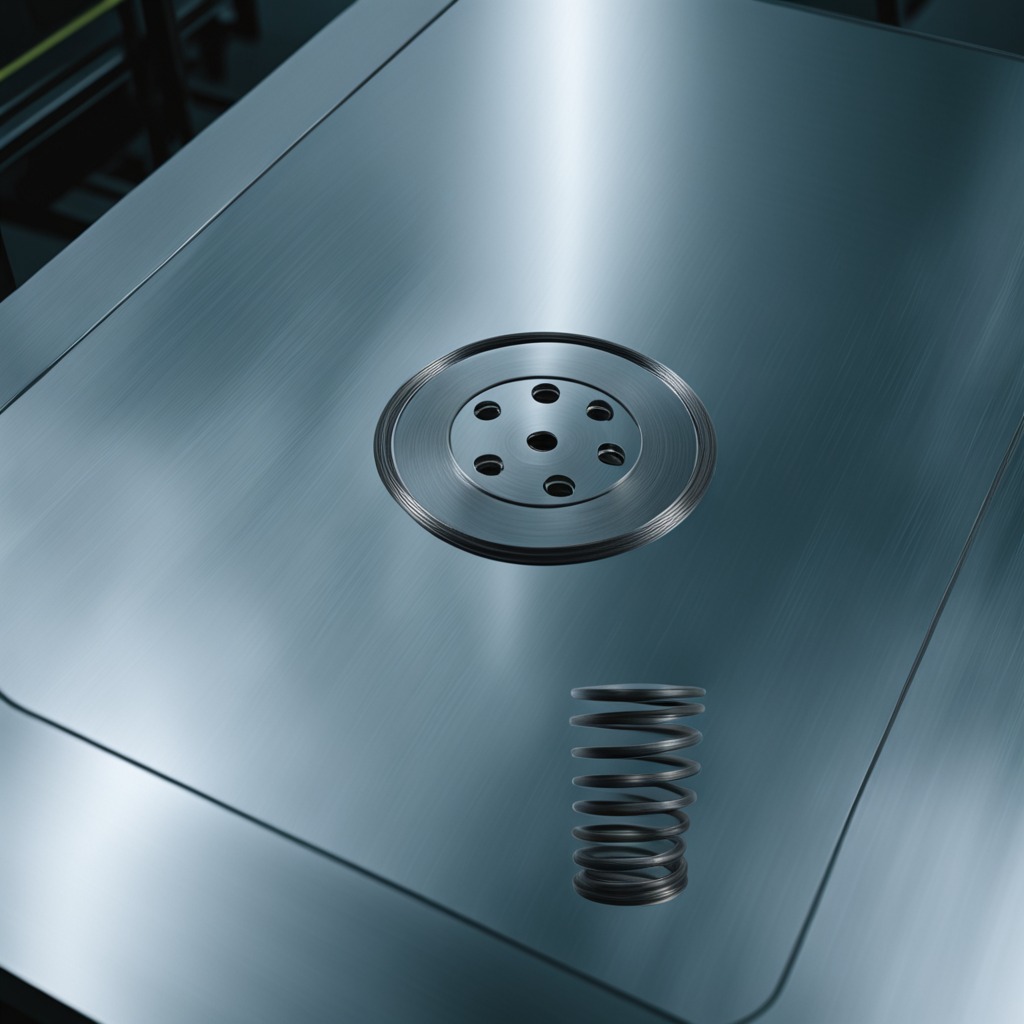
A coiled metal spring lies on the metal table in a machine shop under fluorescent lights.